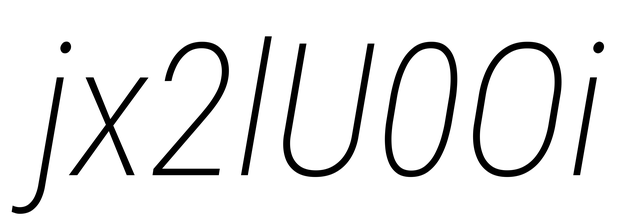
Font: Roboto-Italic_Condensed_ExtraLight_Italic